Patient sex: M
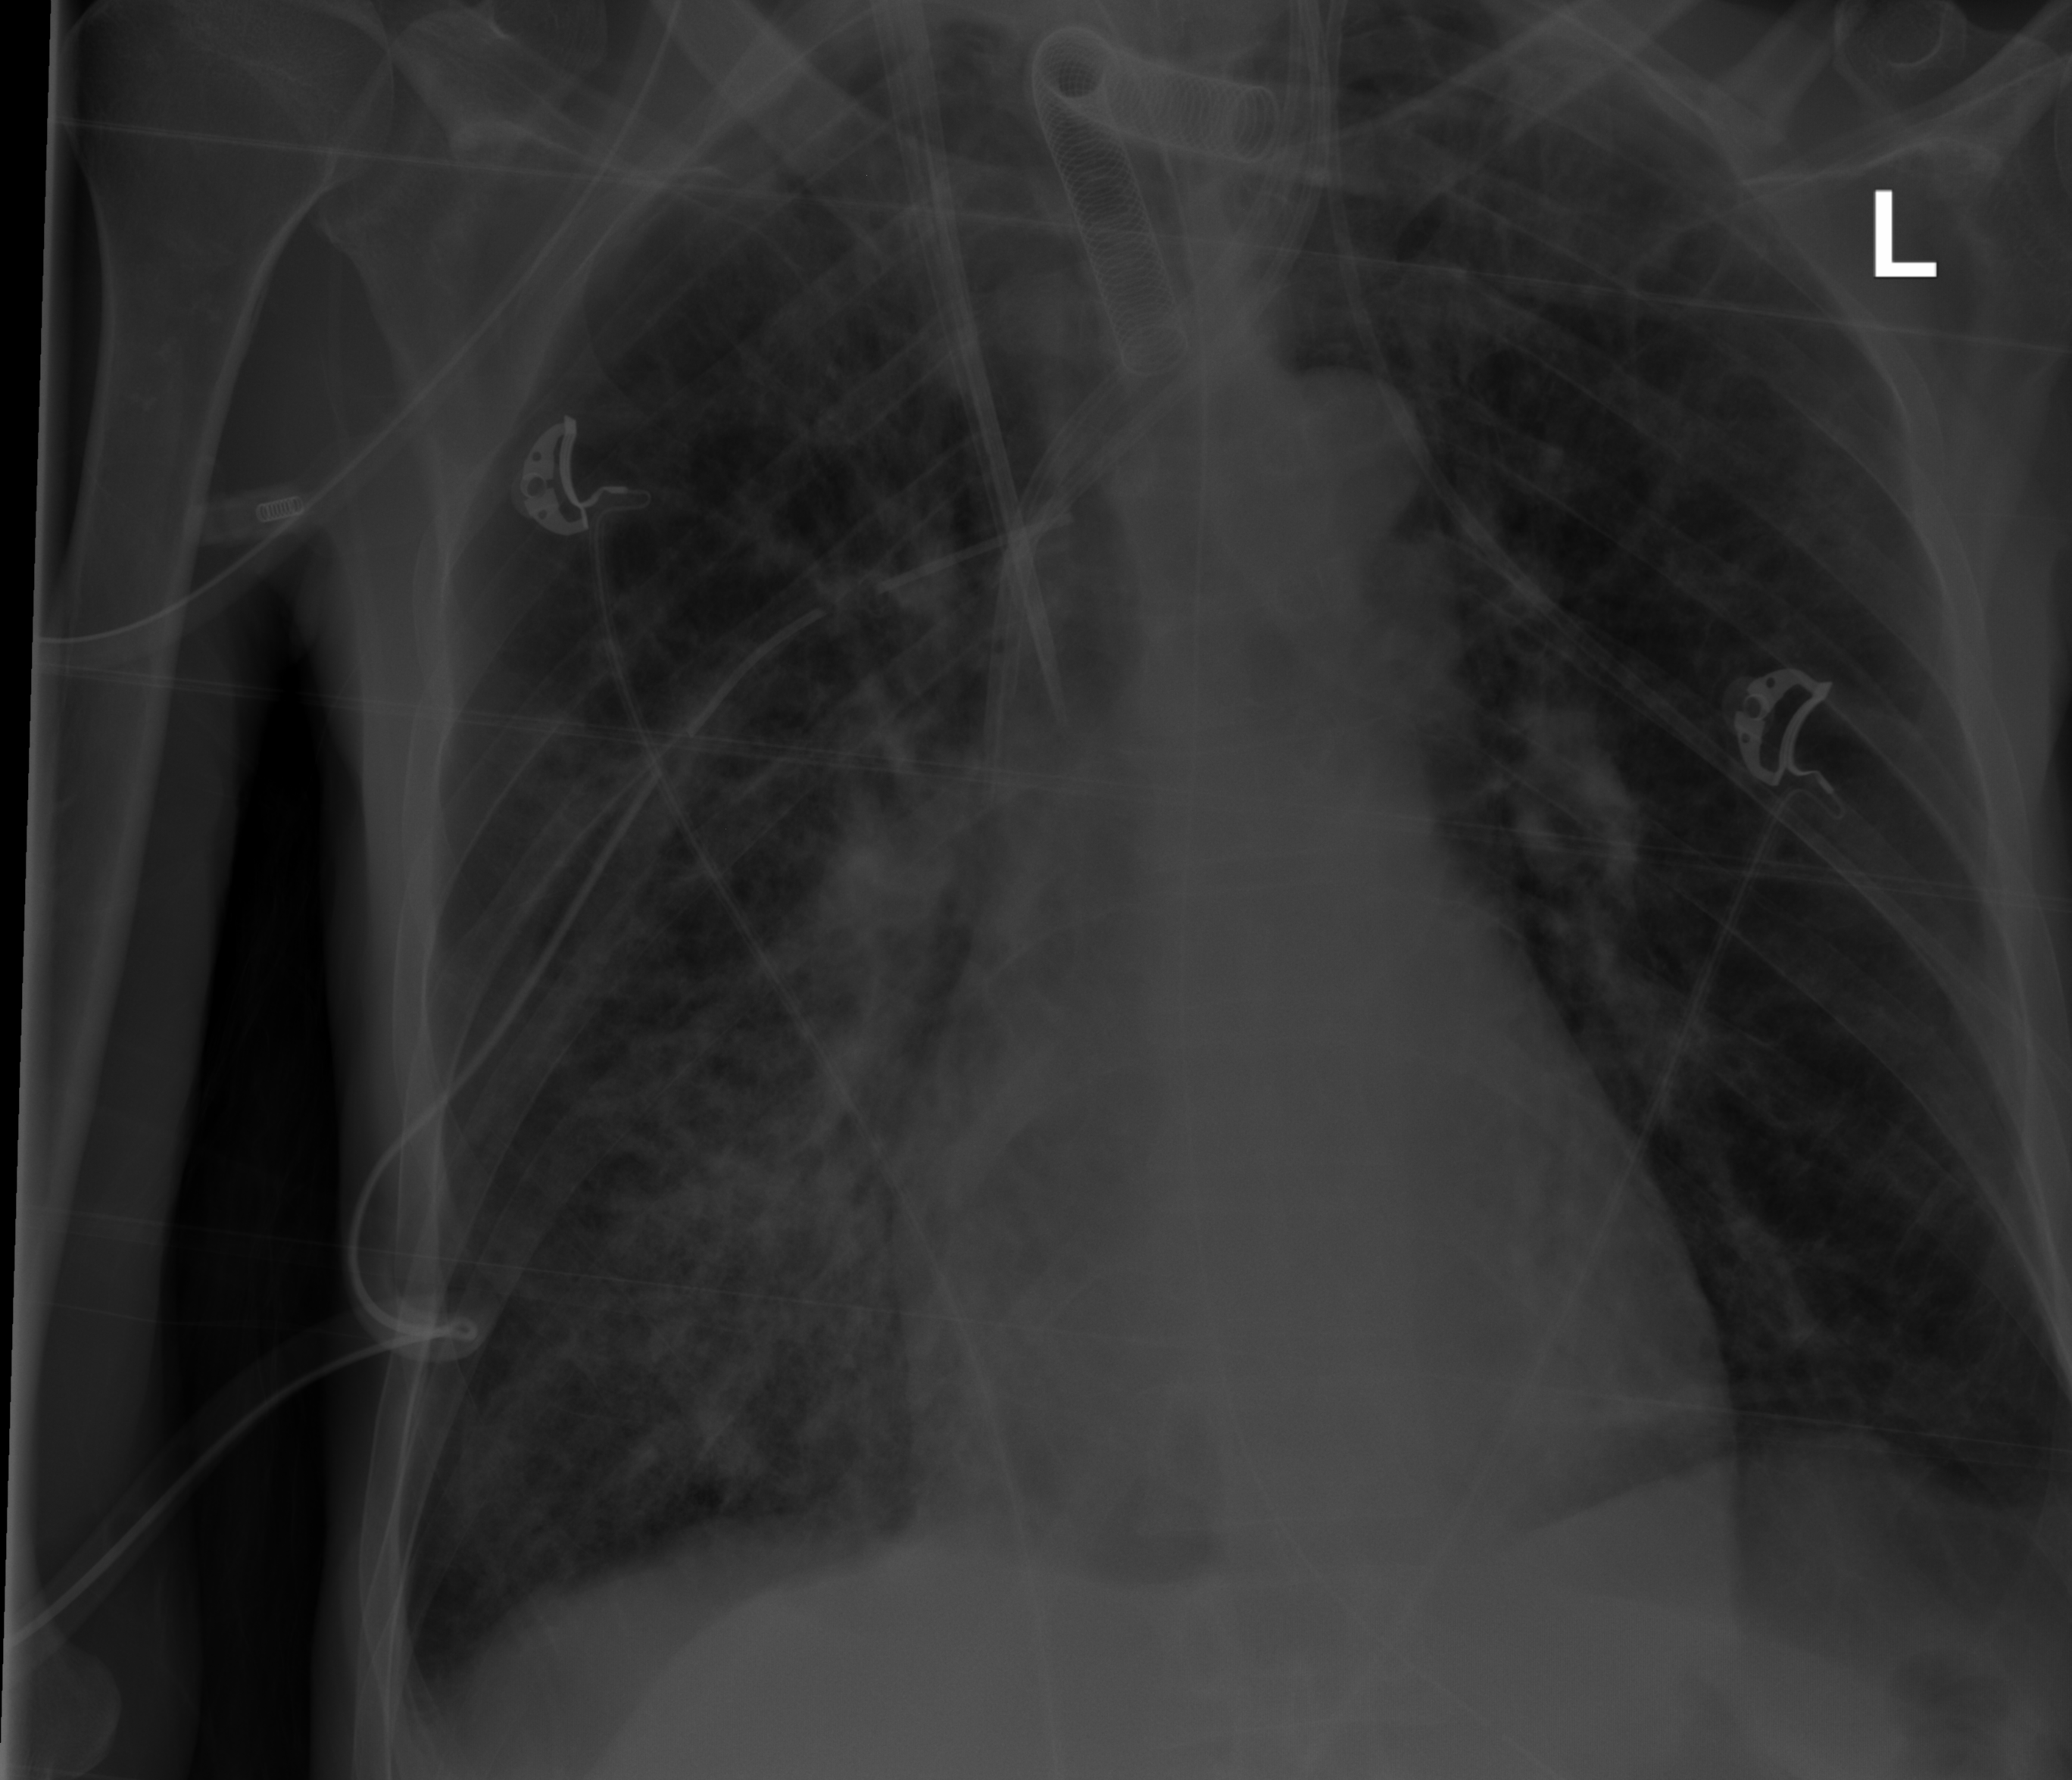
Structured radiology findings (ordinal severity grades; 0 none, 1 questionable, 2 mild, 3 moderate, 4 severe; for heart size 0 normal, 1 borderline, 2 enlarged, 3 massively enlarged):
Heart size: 0
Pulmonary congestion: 0
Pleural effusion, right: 0
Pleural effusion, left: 0
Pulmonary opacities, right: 3
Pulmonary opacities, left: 0
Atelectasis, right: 2
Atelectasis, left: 0